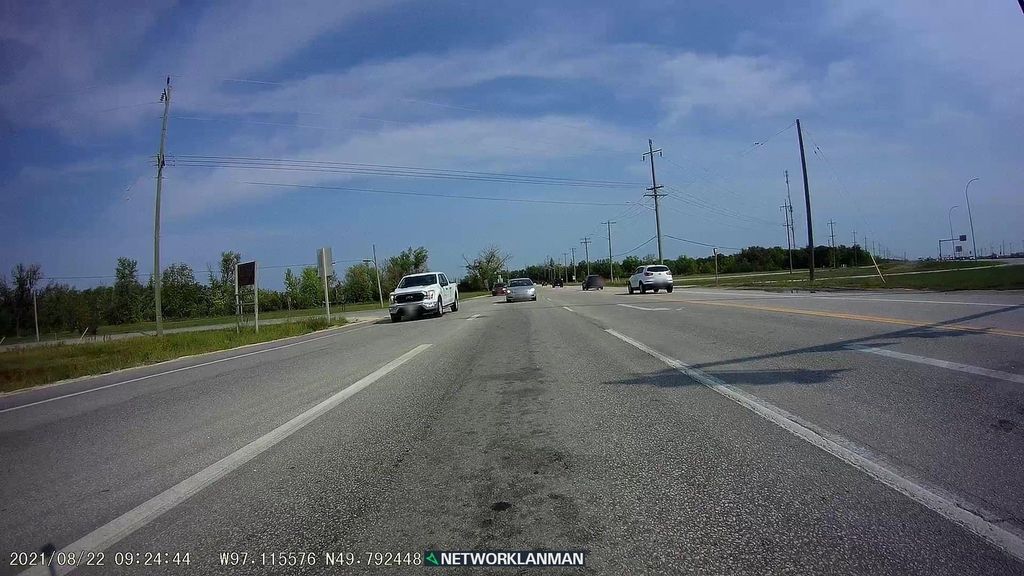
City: winnipeg